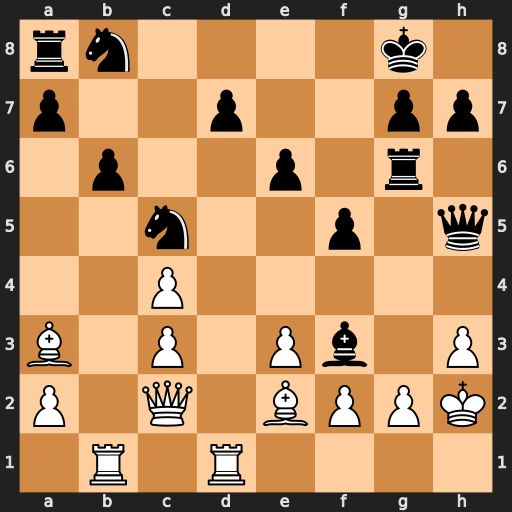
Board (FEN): rn4k1/p2p2pp/1p2p1r1/2n2p1q/2P5/B1P1Pb1P/P1Q1BPPK/1R1R4
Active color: w
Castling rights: -
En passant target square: -
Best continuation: Bxf3 Qxf3 gxf3